Question: I get the following WARN-message:
'''
TaskSchedulerImpl: Initial job has not accepted any resources; check your cluster UI to ensure that workers are registered and have sufficient memory
'''
when i try to run the following spark-task:
'''
spark/bin/spark-submit --master $SPARK_MASTER_URL --executor-memory 8g --driver-memory 8g --name "Test-Task" --class path.to.my.Class myJAR.jar
'''
Master and all worker have enough memory for this task (see picture), but it seems like they don't get it allocated.

My setup looks like this:
'''
SparkConf conf = new SparkConf().set("spark.executor.memory", "8g");
'''
When I start my task and then type
'''
ps -fux | more
'''
in my console, it shows me these options:
'''
-Xms512m -Xmx512m
'''
Can anyone tell me what I'm doing wrong?
Edit:
What I am doing:
I have a huge file saved on my master disk, which is about 5gb when I load it into memory (it's a map of maps). So I first load the whole map into memory and then give each node a part of this map to process. As I understand, that's the reason why I need much memory also on my master instance. Maybe not a good solution?
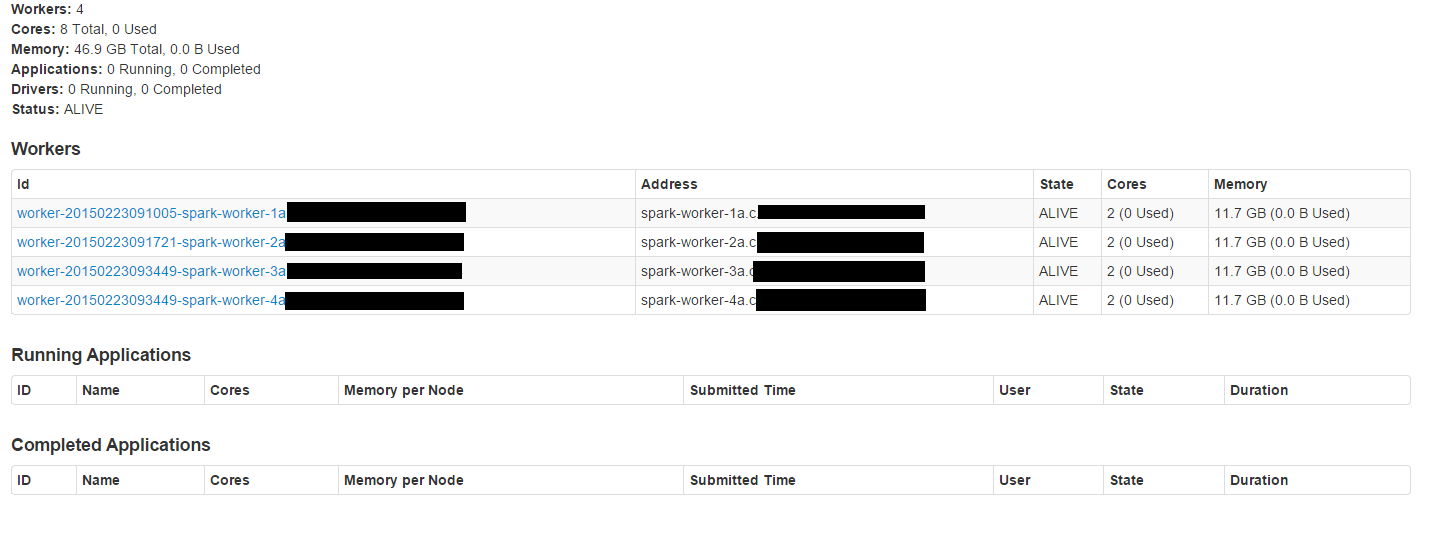
Answer: To enlarge the heap size of the master node you can set 'SPARK_DAEMON_MEMORY' environment variable (in spark-env.sh for instance). But I doubt it will solve your memory allocation problem since the master node is not loading data.
I don't understand what your "map of maps" file is. But usually, to process a big file, you make it available to each worker node using a shared folder (NFS) or, better, a distributed file system (HDFS, GlusterFS). Then each worker can read a part of the file and process it. This works as long as the file format is splittable, Spark support <URL> for instance.